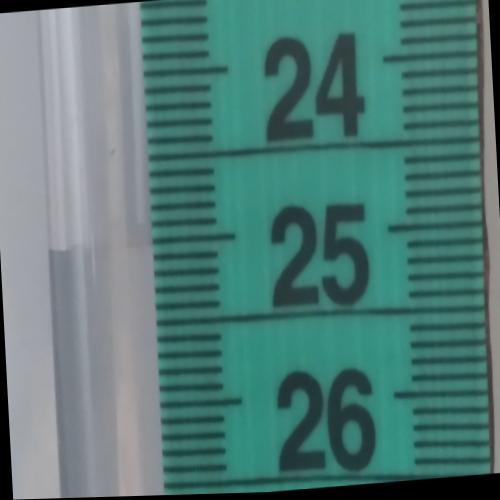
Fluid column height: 25.0 cm